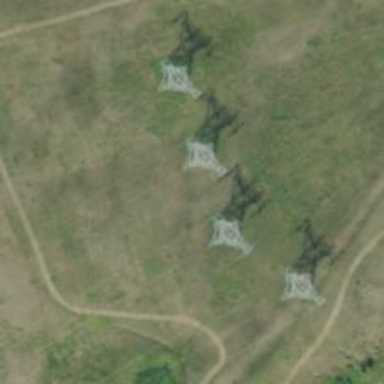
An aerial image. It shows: Power tower.